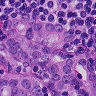
Metastatic tissue present: yes